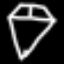
Label: diamond